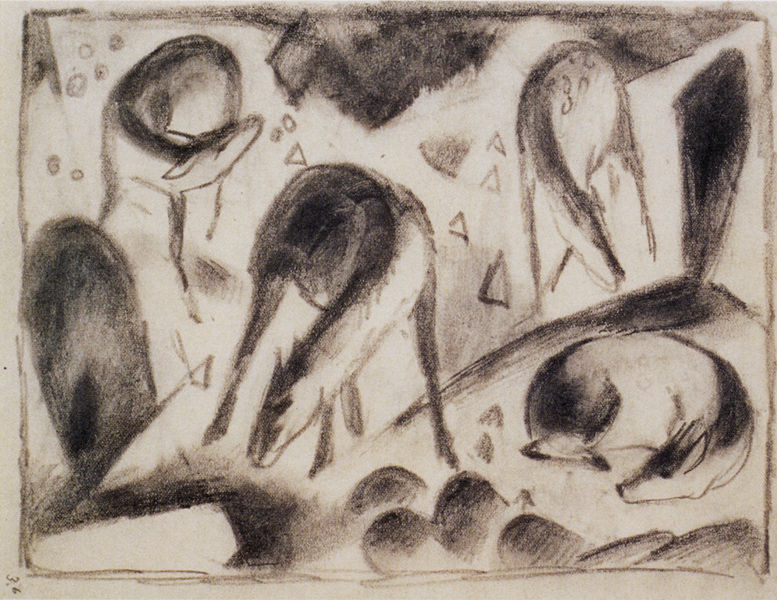
Titel: Vier Rehe in Landschaft
Künstler: Franz Marc
Standort: Vaduz
Institution: Kunstmuseum Liechtenstein
Schlagwörter: dunkel, gemälde, himmel, kopf, schatten, schlaf, weiß, bäume, dreieck, kubismus, landschaft, braun, grau, hell, kreide, licht, schwarz, skizze, zeichnung, gras, schnee, tier, tiere, wiese, expressionismus, rahmen, stehen, steine, fünf, hals, feld, hügel, natur, weide, brücke, büsche, pflanzen, wald, pferd, pferde, papier, ruhe, liegen, schlafen, studie, moderne, abstrakt, berge, modern, formen, grasen, rand, krieg, wild, essen, spitz, deutsch, liegend, striche, abstrahiert, vier, weiden, kohle, traum, schwarz-weiß, schraffur, strich, kreise, schraffiert, bleistift, kugeln, entwurf, franz, kohlezeichnung, stift, bleistiftzeichnung, flecken, fuchs, hirsch, kitz, reh, rehe, kristall, expressiv, fressen, licht schatten, äsen, dreiecke, liegt, blauer reiter, friede, sträuche, franz marc, marc, tierstudie, kitze, rehkitze, blaue reiter, kreidezeichnung, grafit, reg, äsung, schnuppern, stehne, 4, hirshc